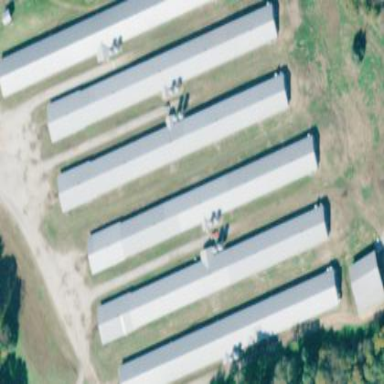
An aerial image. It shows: Poultry farmyard.